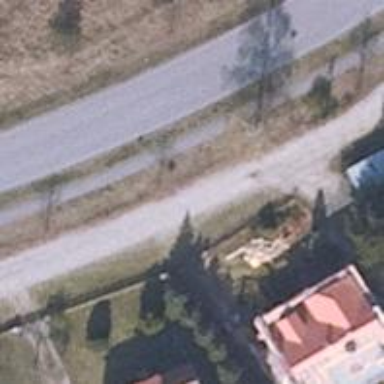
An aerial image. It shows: Service road with separate sidewalk.